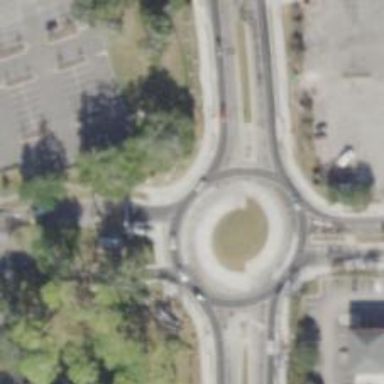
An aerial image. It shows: Secondary road with asphalt surface leading to turbo roundabout.